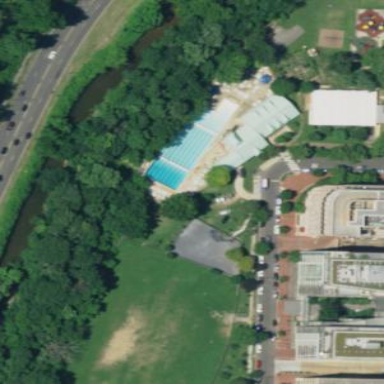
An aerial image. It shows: Water park.